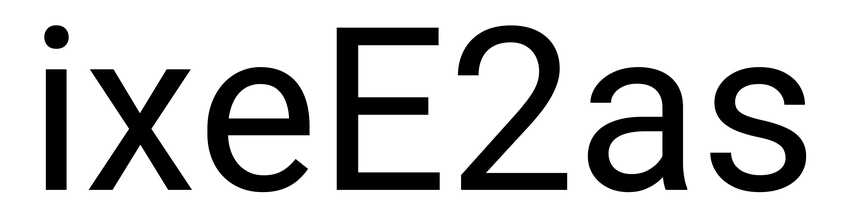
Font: Roboto_Regular